Question: My main application is written in Java, which has Main.jar. I am preparing final package for deploy.
But it has other dependencies such as third party libraries need to be first available /pre-installed in Windows operating system, once that is installed my application can run, else it will show error and will not work. So i am struggling, end user has to do:
'''
1) Thirdparty.library.msi (install manually) which is a GUI installer itself already
2) Then setup my Main.jar
3) Once it started it looks first for the third party libraries, if does not exist, software fails.
'''
For such case, Is there any proper way to make one installer which can do the job as step 1 and then step 2, but both look like 1 installation?
: i also want my third party is not visible to the end user for presentation purpose. So i saw there is a tool exists called msi
1) Installer prepare for BATCH
'''
Windows ®️ Installer. V 3.01.4000.1823
msiexec /Option <Required Parameter> [Optional Parameter]
Install Options
</package | /i> <Product.msi>
Installs or configures a product
/a <Product.msi>
Administrative install - Installs a product on the network
/j<u|m> <Product.msi> [/t <Transform List>] [/g <Language ID>]
Advertises a product - m to all users, u to current user
</uninstall | /x> <Product.msi | ProductCode>
Uninstalls the product
Display Options
/quiet
Quiet mode, no user interaction
/passive
Unattended mode - progress bar only
/q[n|b|r|f]
Sets user interface level
n - No UI
b - Basic UI
r - Reduced UI
f - Full UI (default)
/help
Help information
Restart Options
/norestart
Do not restart after the installation is complete
/promptrestart
Prompts the user for restart if necessary
/forcerestart
Always restart the computer after installation
Logging Options
/l[i|w|e|a|r|u|c|m|o|p|v|x|+|!|*] <LogFile>
i - Status messages
w - Nonfatal warnings
e - All error messages
a - Start up of actions
r - Action-specific records
u - User requests
c - Initial UI parameters
m - Out-of-memory or fatal exit information
o - Out-of-disk-space messages
p - Terminal properties
v - Verbose output
x - Extra debugging information
+ - Append to existing log file
! - Flush each line to the log
* - Log all information, except for v and x options
/log <LogFile>
Equivalent of /l* <LogFile>
Update Options
/update <Update1.msp>[;Update2.msp]
Applies update(s)
/uninstall <PatchCodeGuid>[;Update2.msp] /package <Product.msi | ProductCode>
Remove update(s) for a product
Repair Options
/f[p|e|c|m|s|o|d|a|u|v] <Product.msi | ProductCode>
Repairs a product
p - only if file is missing
o - if file is missing or an older version is installed (default)
e - if file is missing or an equal or older version is installed
d - if file is missing or a different version is installed
c - if file is missing or checksum does not match the calculated value
a - forces all files to be reinstalled
u - all required user-specific registry entries (default)
m - all required computer-specific registry entries (default)
s - all existing shortcuts (default)
v - runs from source and recaches local package
Setting Public Properties
[PROPERTY=PropertyValue]
'''
OR

2) Practical/samples
'''
# Install Silently [works]:
C:\windows\system32\msiexec.exe /I "C:\Documents and Settings\sun\My Documents\Downloads.70.msi" /QN
C:\windows\system32\msiexec.exe /I "C:\Documents and Settings\sun\My Documents\Downloads.71.msi" /QN
# For future reference [not tested]
start /wait msiexec /i O12Conv.msi /qb
start /wait msiexec /p O12Convsp1-en-us.msp /qb
start /wait msiexec /i mpsetupedp.msi
# other samples [not tested]
msiexec /package Application.msi /quiet
msiexec /uninstall Application.msi /quiet
msiexec /update msipatch.msp /quiet
msiexec /uninstall msipatch.msp /package Application.msi / quiet
'''
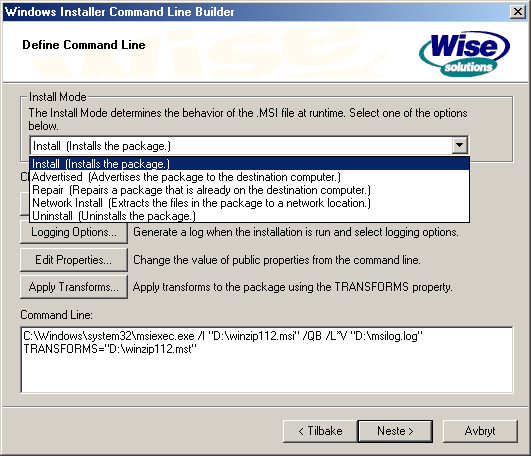
Answer: All UI based installation tools have ability to run external programs and to run in batch mode that is controlled by command line arguments.
So, if your thirdparty.msi is what you have and have to use I's suggest you to find the ability to run it in a batch mode. Then create your own installation procedure that will invoke this 3rd party MSI.
There are various tools that for creating UI based installations programs (InstallShieled, InstallAnywhere etc).